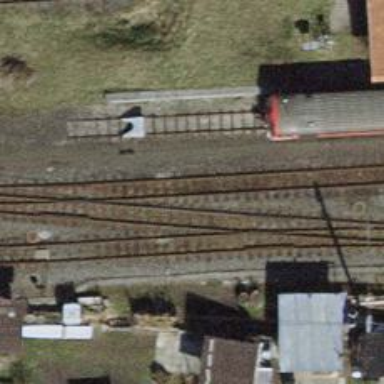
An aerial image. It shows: Narrow-gauge railway in service yard. The railway is electrified with contact line.